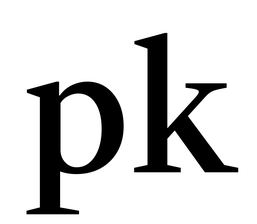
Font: LibreCaslonText_Medium